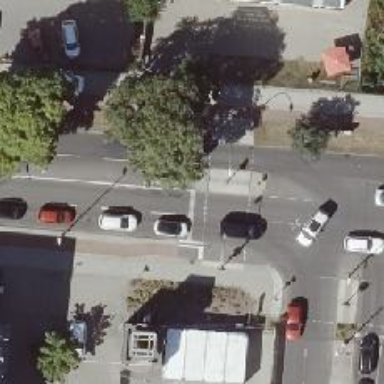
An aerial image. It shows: Road with traffic signals.